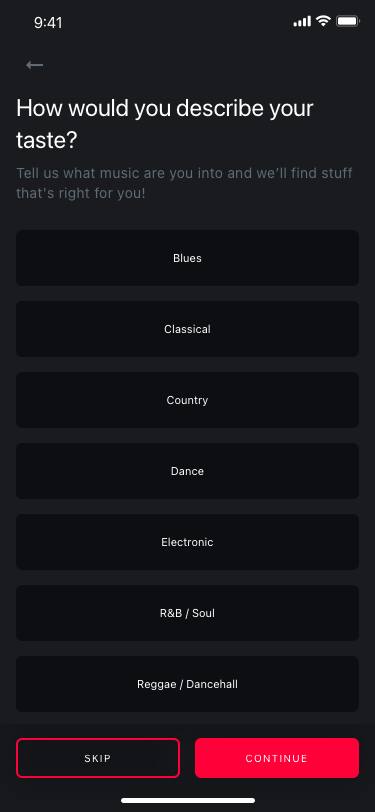
Text in this UI design:
Tell us what music are you into and we’ll find stuff that's right for you!
How would you describe your taste?